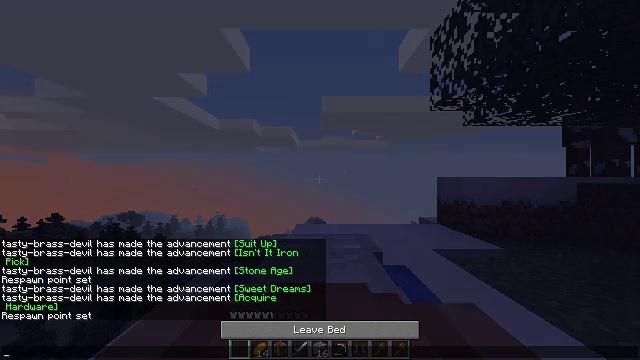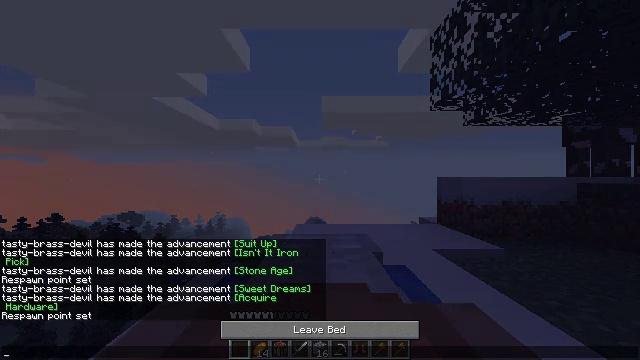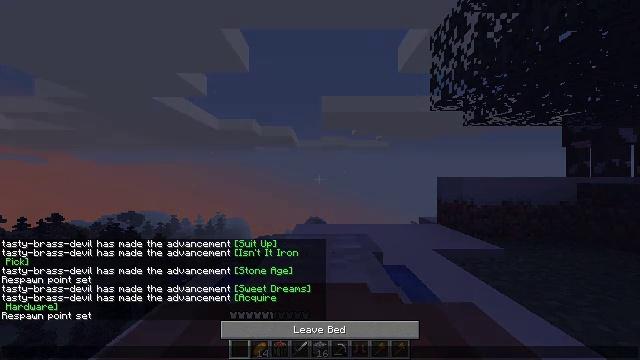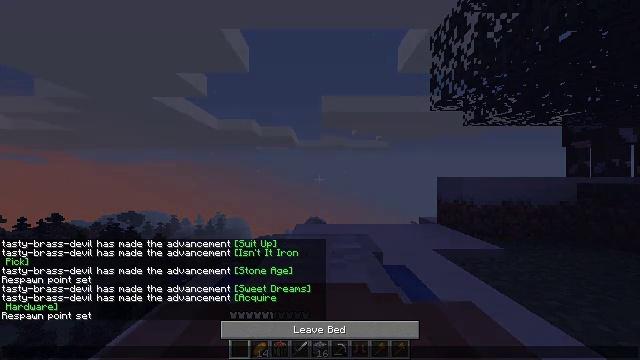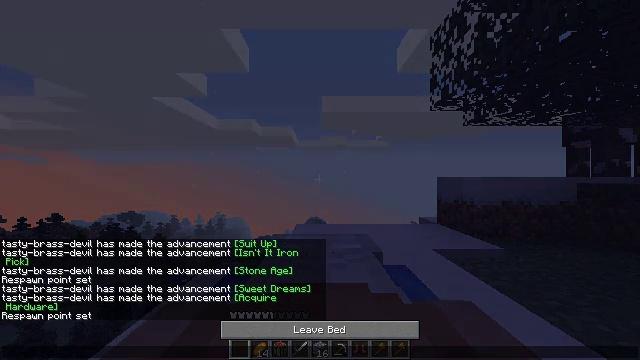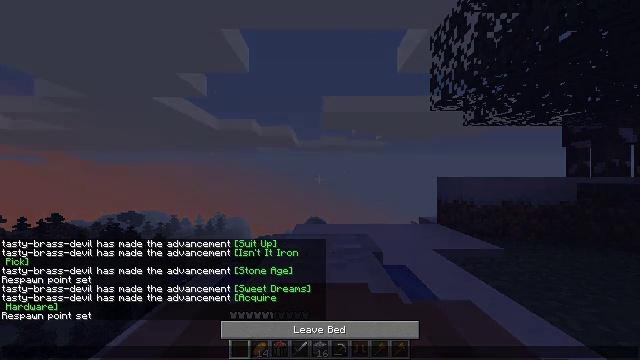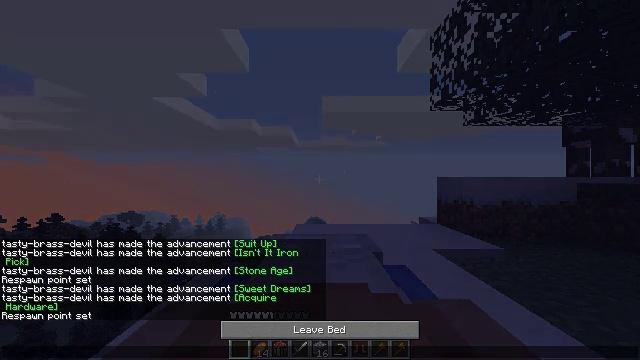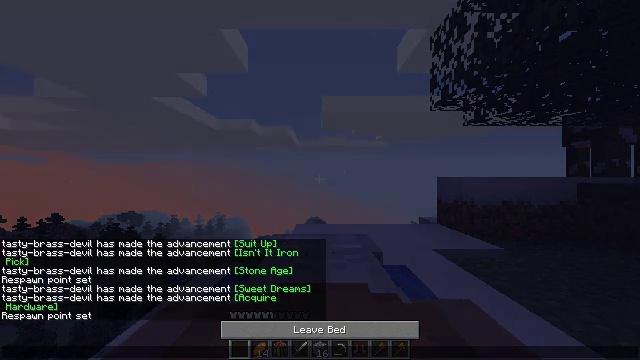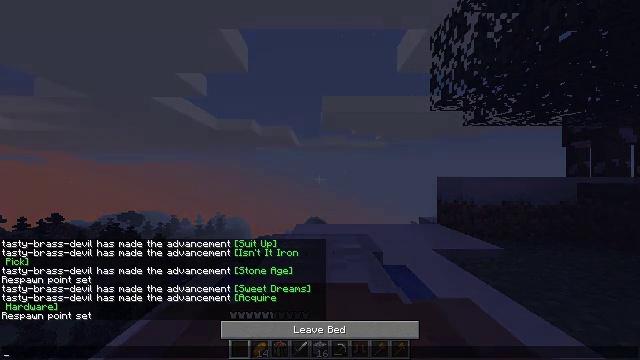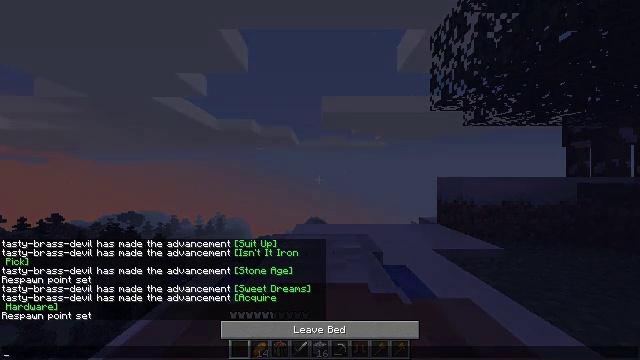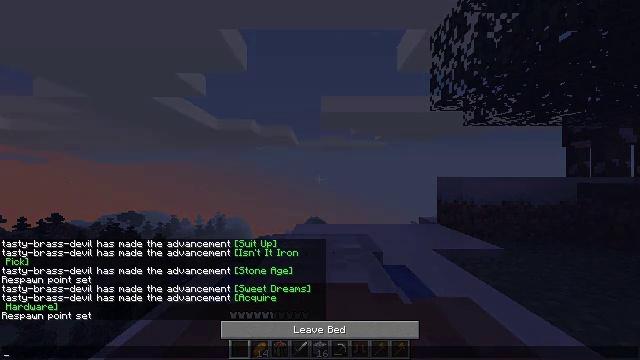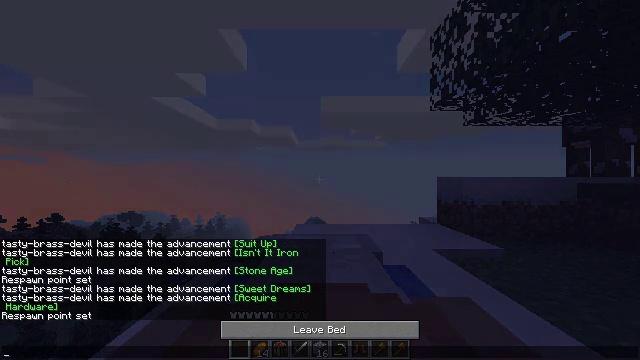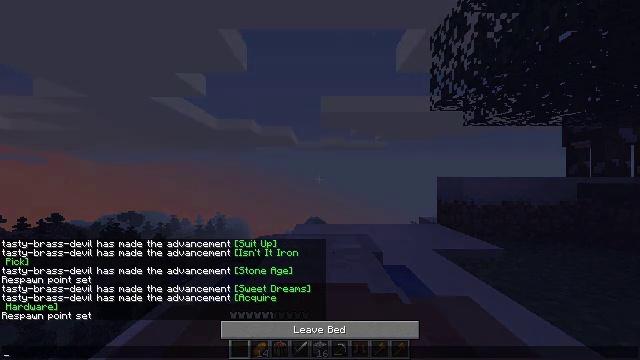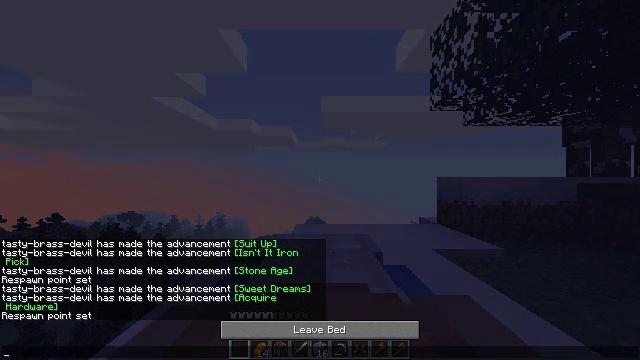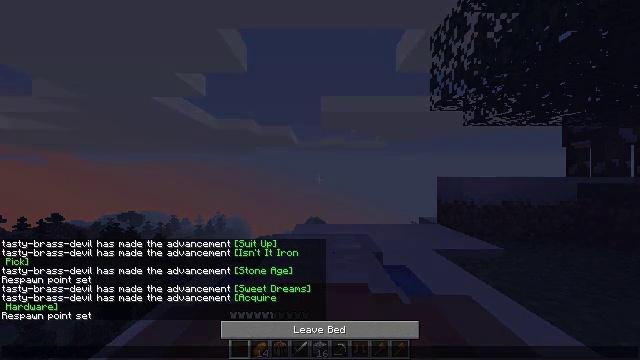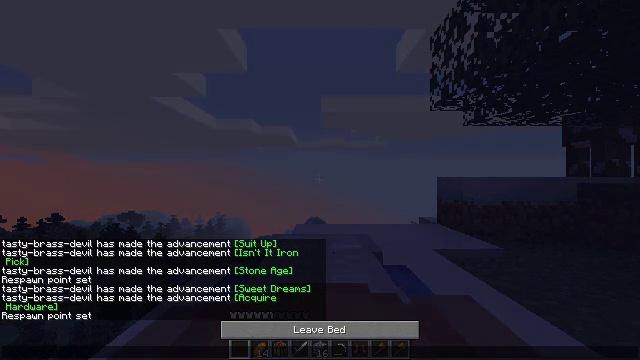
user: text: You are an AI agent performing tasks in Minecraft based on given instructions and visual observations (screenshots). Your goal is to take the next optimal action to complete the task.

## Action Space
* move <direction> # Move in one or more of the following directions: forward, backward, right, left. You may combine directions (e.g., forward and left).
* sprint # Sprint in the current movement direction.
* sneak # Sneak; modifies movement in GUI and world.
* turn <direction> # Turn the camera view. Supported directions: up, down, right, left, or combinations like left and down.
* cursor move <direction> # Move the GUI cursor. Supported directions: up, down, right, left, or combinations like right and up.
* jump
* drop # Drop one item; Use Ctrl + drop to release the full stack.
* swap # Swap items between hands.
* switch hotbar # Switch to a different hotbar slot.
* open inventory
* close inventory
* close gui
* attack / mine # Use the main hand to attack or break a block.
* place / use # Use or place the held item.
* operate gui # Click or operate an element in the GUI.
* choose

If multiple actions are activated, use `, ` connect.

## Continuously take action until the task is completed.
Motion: motion action
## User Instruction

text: Collect the blue bed by attacking it.
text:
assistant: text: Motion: no_op
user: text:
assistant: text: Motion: no_op
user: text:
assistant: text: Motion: no_op
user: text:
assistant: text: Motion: no_op
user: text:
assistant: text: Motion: no_op
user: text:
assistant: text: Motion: no_op
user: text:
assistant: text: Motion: no_op
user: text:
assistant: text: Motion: no_op
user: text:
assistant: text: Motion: no_op
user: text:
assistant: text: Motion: no_op
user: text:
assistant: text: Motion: no_op
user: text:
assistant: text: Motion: no_op
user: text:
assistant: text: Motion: no_op
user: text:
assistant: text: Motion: no_op
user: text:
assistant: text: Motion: no_op
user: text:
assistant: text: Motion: no_op
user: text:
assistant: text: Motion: no_op
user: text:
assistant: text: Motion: no_op
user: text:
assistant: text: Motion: no_op
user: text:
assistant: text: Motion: no_op
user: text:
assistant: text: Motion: no_op
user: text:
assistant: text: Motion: no_op
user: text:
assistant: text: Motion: no_op
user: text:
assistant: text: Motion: no_op
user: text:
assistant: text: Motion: no_op
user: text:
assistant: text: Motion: no_op
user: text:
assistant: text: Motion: no_op
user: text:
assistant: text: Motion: no_op
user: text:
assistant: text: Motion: no_op
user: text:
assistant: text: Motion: no_op